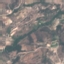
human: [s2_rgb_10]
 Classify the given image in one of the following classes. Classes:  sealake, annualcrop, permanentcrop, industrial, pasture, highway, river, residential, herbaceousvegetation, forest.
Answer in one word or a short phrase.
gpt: PermanentCrop